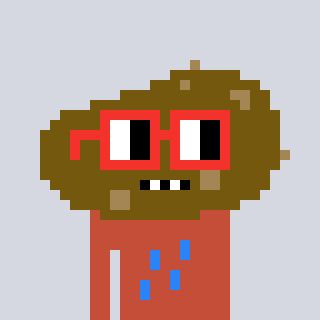
a pixel art character with square red glasses, a potato-shaped head and a rust-colored body on a cool background